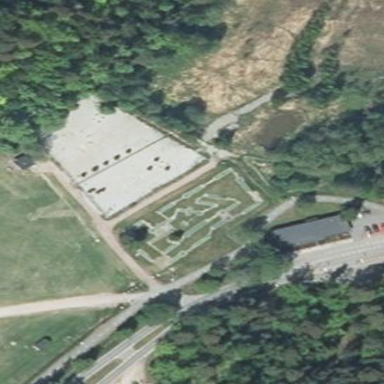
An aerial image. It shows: Miniature golf course for leisure and sports activities.